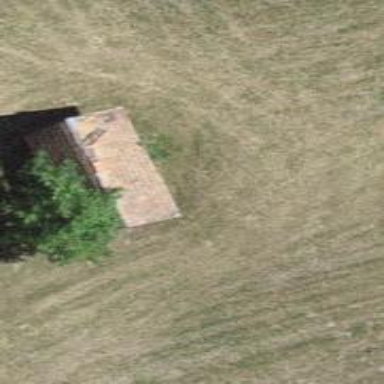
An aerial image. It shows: Rural barn.